Interaction volume radius: 10 \u00c5
Interaction volume height: 30 \u00c5
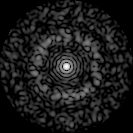
Disorder parameter: 0.8293